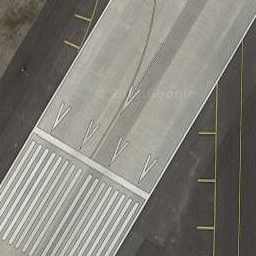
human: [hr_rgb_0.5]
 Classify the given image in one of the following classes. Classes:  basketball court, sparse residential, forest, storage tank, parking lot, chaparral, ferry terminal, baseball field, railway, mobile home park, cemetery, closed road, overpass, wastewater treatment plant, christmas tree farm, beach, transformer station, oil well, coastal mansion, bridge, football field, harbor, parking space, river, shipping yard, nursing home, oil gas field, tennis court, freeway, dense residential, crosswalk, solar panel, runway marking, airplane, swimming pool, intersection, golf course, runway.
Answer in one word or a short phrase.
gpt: runway